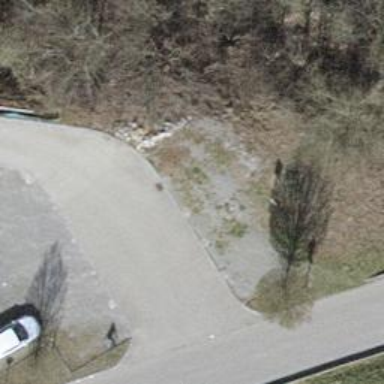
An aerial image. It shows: Parking area.